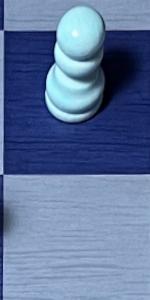
Label: Empty